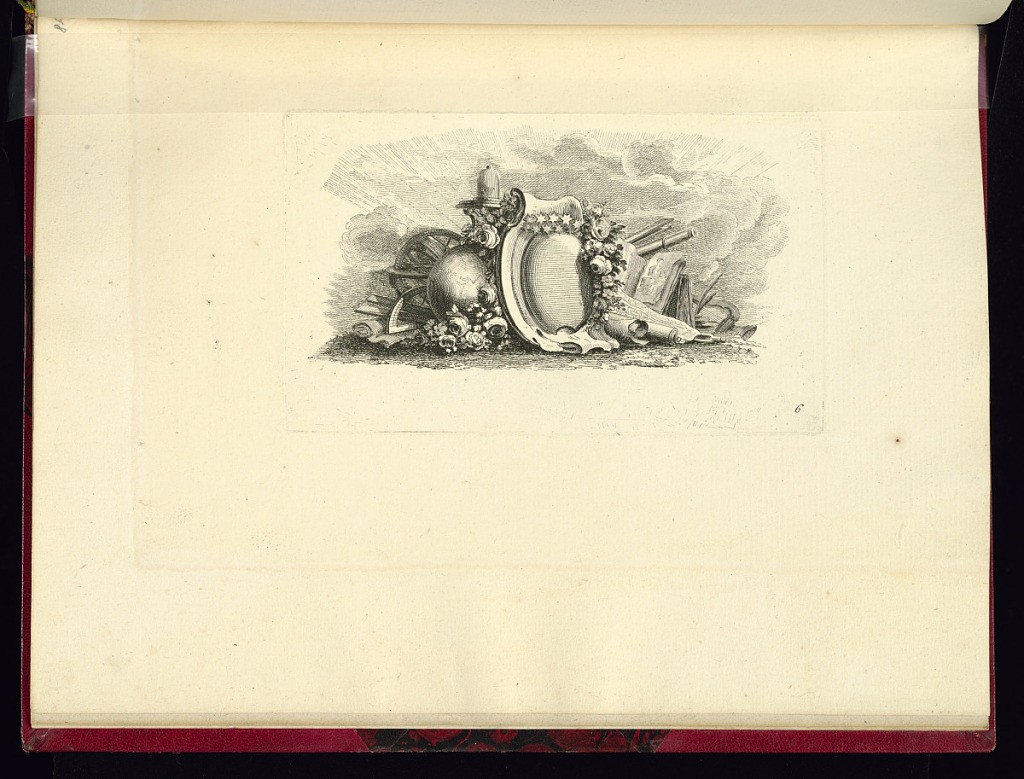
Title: Vignette with a Blank Oval shield
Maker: Pierre-Philippe Choffard, French, 1730–1809
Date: ca.1760–75
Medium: Etching on laid paper
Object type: Print
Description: Vignette with a blank oval shield in the center, surrounded by flowers, stars, a globe, measuring devices, rulers, rolled up papers, books, a lyre, quill in an inkpot, a stand with a caged bird on top. The vignette is set within a landscape with clouds. The plate is numbered.